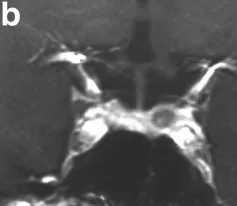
Follow-up coronal. Magnetic resonance imaging showing a less enhanced area in the left lateral wing of the sella turcica.
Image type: radiology (mri)